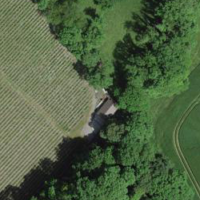
EUNIS habitat code: 40
Species observed at this site:
Hippocrepis emerus
Lamium galeobdolon